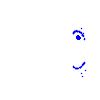
Particle: electron